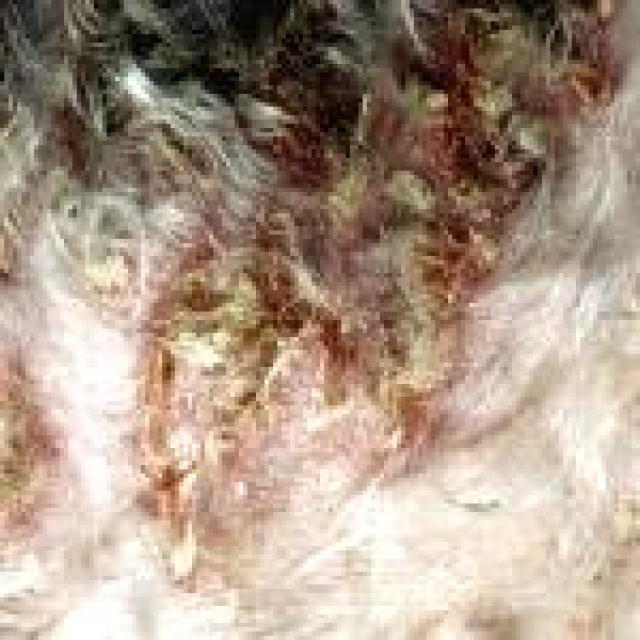
Canine fungal skin infection — characterized by alopecia, scaling, crusting, and circular lesions. Common agents include Malassezia and Candida species.